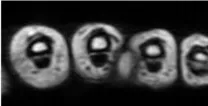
Imaging findings. T1-weighted axial images showing low signals.
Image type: radiology (mri)